Question: 'EDITED :'
I have a Table 'Attendance'.

Where '0' stands for false, and '1' stands for true.
I need to get the 'count or sum' of 'Present' , 'Absent' & 'Leaves' When
- 'Present = 1'- 'Absent = 1'- 'Leave = 1'
The result what i need is like :
'''
Present 3
Absent 2
Leave 1
'''
Can any one guide me what the query will be. I have tried with 'COUNT()' on single coulmn but dnt know how to do this on multiple columns.
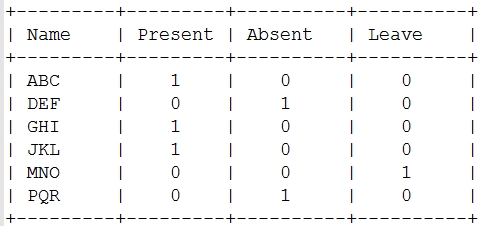
Answer: You can do so,using expression in sum will result as a boolean and you can have your count on basis of your conditions
'''
select
name,
sum(Present = 1) Presentcount,
sum(Absent = 1) Absentcount,
sum(Leaves= 1) Leavescount
from Attendance
group by name
'''